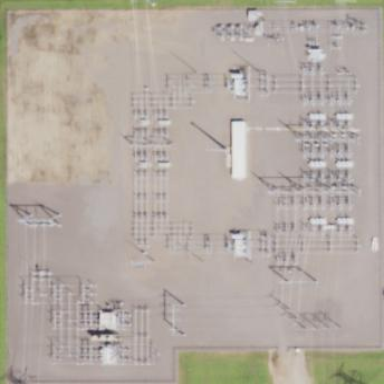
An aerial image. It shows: Industrial area with transmission level power substation. The substation is enclosed by fence.